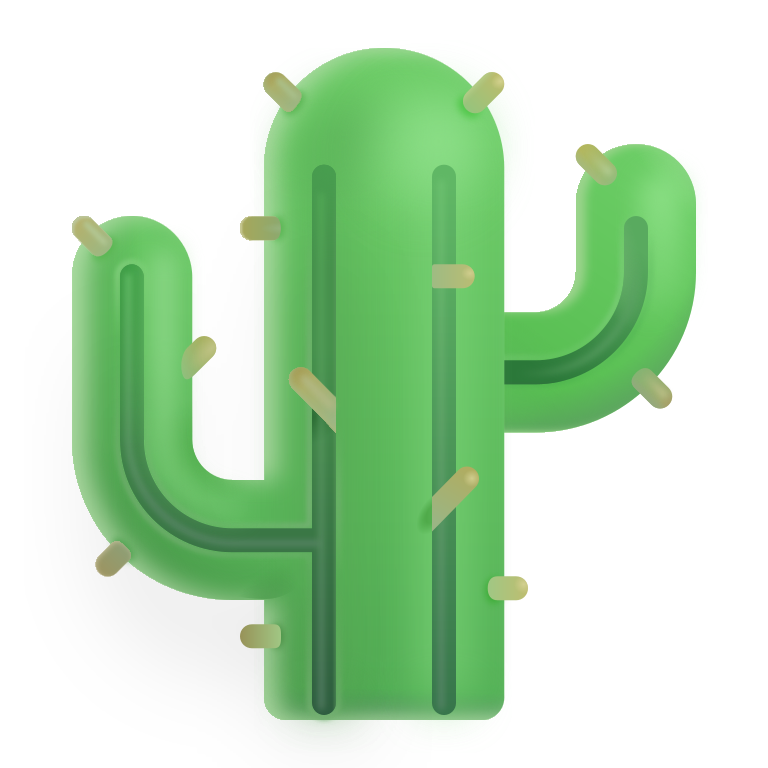
cactus color